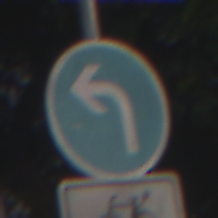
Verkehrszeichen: VorgeschriebeneFahrtrichtungLinks
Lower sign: EinspurigeFahrzeugeFrei4
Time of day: Night
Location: Outdoor (Suburban)
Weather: PartlyCloudy
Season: NotSpecified
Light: Artificial